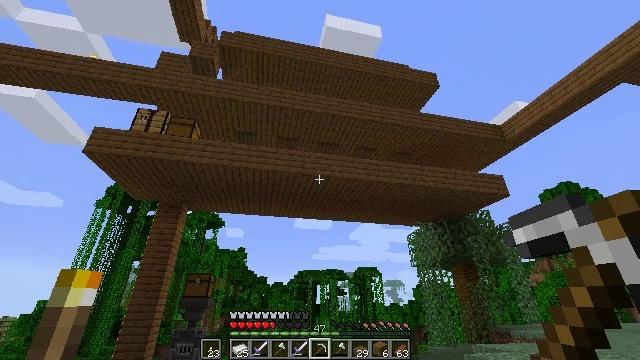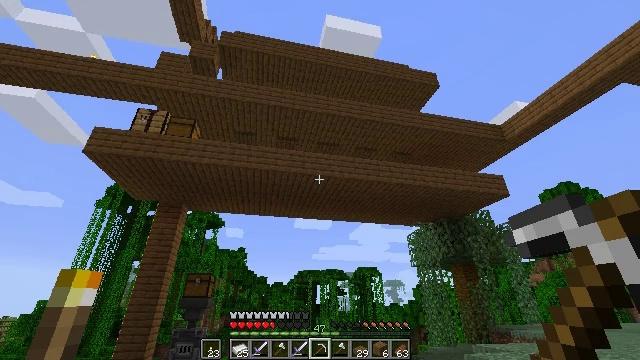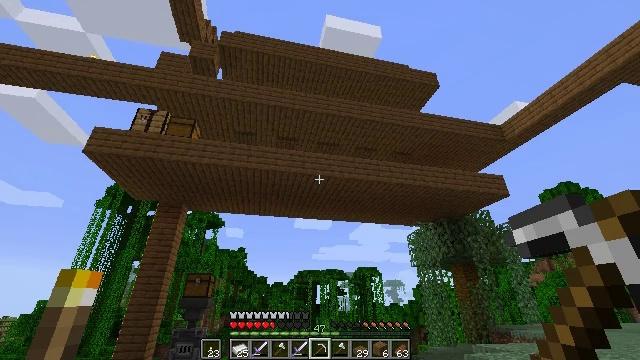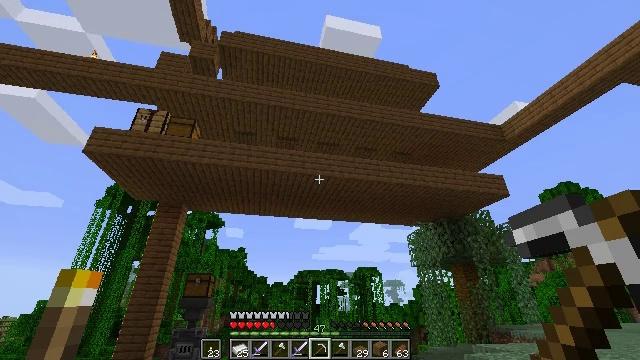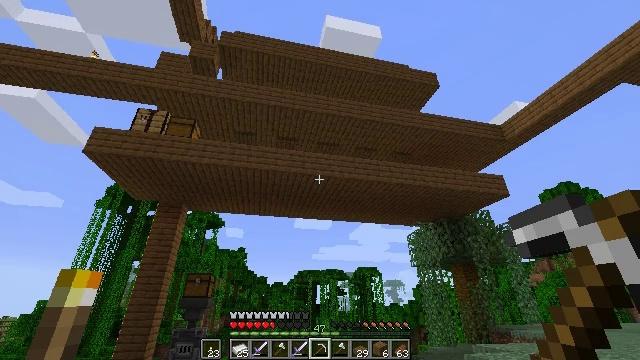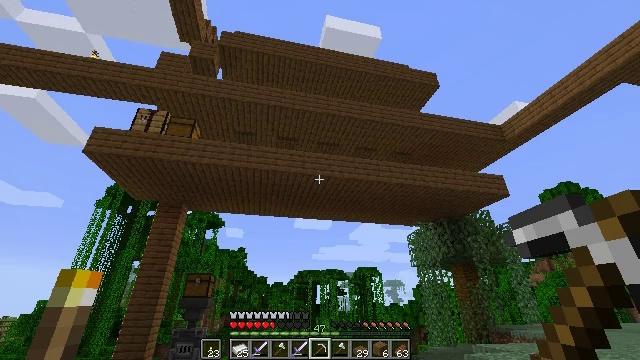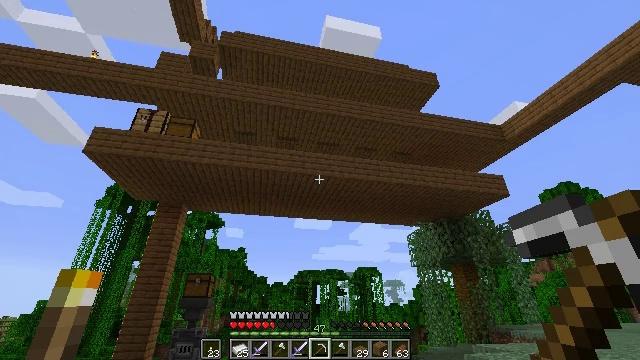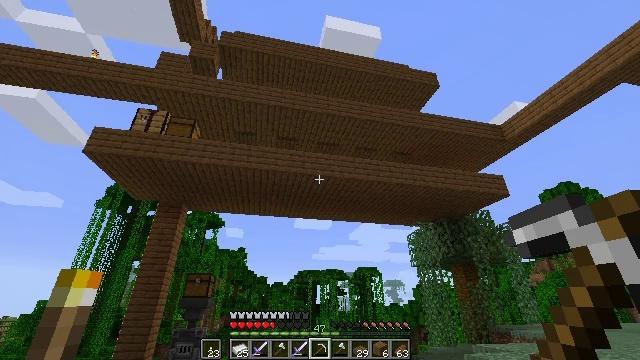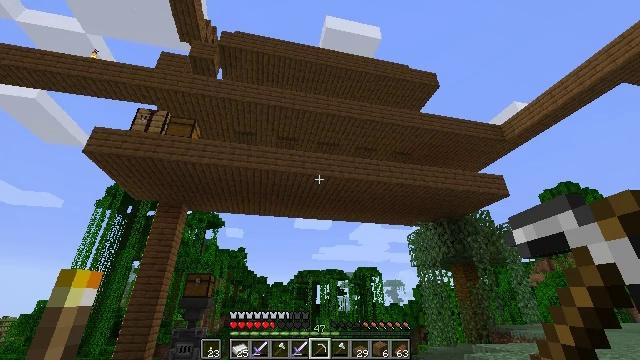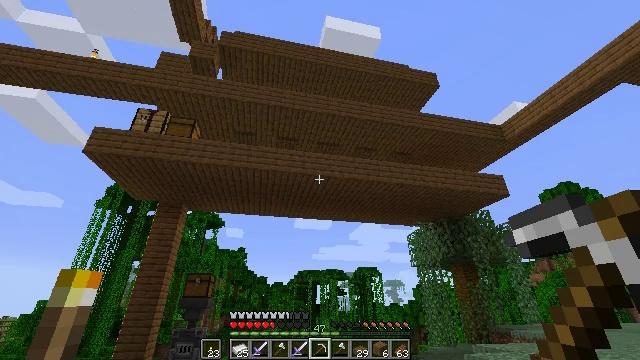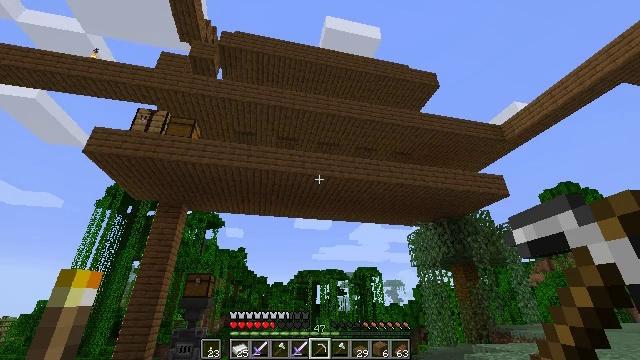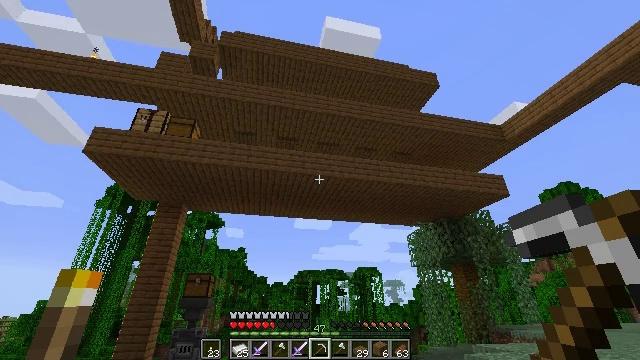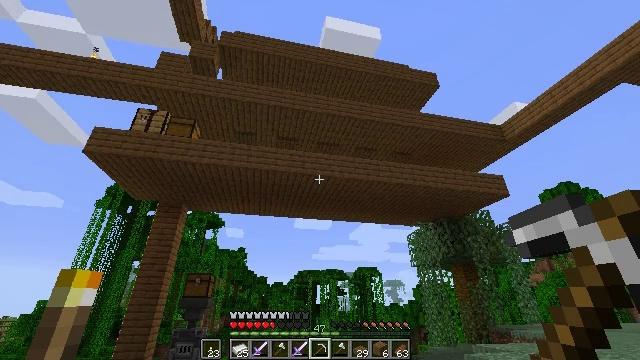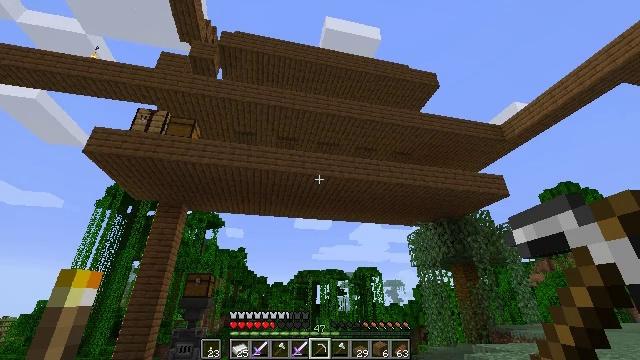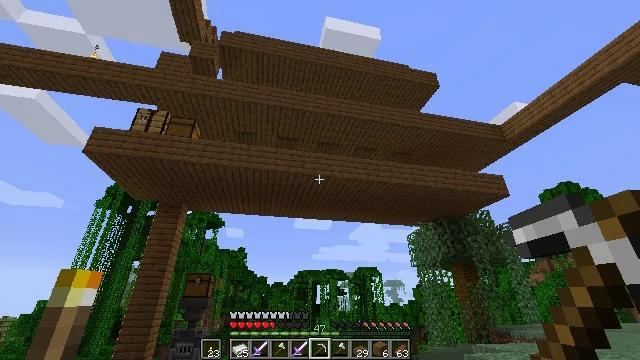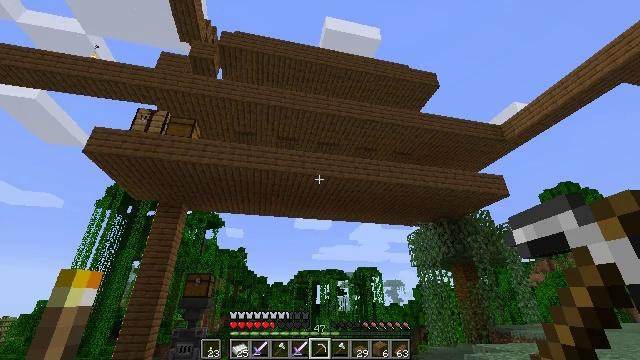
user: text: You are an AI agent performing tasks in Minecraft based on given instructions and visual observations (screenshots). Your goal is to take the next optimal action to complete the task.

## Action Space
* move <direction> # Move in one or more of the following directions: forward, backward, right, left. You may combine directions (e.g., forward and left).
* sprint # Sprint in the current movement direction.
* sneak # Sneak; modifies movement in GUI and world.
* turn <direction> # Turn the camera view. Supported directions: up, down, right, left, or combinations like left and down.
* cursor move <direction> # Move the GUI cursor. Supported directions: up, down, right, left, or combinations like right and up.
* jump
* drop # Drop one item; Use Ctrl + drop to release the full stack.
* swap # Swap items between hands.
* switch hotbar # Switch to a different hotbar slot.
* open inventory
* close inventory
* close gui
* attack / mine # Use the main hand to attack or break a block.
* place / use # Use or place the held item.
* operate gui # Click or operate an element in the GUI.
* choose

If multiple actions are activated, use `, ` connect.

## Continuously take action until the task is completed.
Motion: motion action
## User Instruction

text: Collect spruce planks from an old building.
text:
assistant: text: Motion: no_op
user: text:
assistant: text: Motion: no_op
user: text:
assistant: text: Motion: no_op
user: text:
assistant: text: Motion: no_op
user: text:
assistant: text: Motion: no_op
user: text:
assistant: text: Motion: no_op
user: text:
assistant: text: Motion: no_op
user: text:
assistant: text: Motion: no_op
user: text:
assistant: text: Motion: no_op
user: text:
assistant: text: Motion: no_op
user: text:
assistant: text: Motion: no_op
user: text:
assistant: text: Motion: no_op
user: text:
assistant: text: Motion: no_op
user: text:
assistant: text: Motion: no_op
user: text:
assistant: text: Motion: no_op
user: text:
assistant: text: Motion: no_op
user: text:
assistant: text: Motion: no_op
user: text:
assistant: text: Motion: no_op
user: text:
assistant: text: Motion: no_op
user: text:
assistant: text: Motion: no_op
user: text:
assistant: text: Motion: no_op
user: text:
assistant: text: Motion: no_op
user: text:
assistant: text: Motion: no_op
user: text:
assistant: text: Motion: no_op
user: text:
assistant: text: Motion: no_op
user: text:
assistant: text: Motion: no_op
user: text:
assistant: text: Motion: no_op
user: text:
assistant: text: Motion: no_op
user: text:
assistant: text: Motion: no_op
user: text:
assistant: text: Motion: no_op